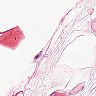
Metastatic tissue present: no